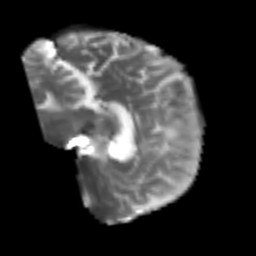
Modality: T2w
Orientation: sagittal
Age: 56
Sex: male
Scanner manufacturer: siemens
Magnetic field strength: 3 T
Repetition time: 4.987 s
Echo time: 0.0792 s